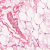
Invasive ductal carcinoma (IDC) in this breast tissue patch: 0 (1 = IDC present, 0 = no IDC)